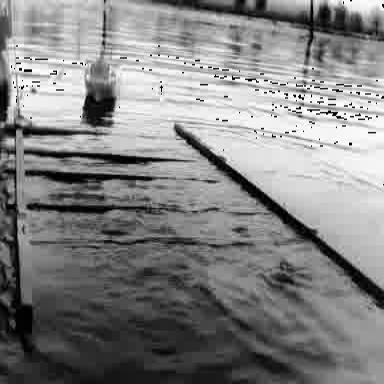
There is a liner in the infrared image.